Question: I've been trying to implement the shallow water equations in Unity, but I've run in a weird bug. I get these strange oscillating ripples in my water. I made some screenshot:

And a video you can find here: <URL>
I based my code on the paper <URL> Each time I use a formula from the paper, I added its number as a comment.
I tried different timesteps, for the video I used 0.02, lowering it just made it oscillate slower. I also tried a bigger grid (video uses 100, I tried 200 but then the ripples just were smaller.) I checked all formulas several times, and can't find any error.
Anyone here who can figure out what's going wrong?
Extra info:
As you can see from the pastebin, I programmed it in c#. I used Unity as my engine for visualisation, and I'm just using a grid mesh to visualise the water. I alter the mesh's vertex y component to match the height I calculate.
The DoUpdate method gets a 'float[][] lowerLayersHeight' parameter, that's basically the height of the terrain under the water. In the video it's just all '0'.
'''
public override void DoUpdate(float dt, float dx, float[][] lowerLayersHeight) {
int x, y;
float totalHeight, dhL, dhR, dhT, dhB;
float dt_A_g_l = dt * _A * g / dx; //all constants for equation 2
float K; // scaling factor for the outflow flux
float dV;
for (x=1 ; x <= N ; x++ ) {
for (y=1 ; y <= N ; y++ ) {
//
// 3.2.1 Outflow Flux Computation
// --------------------------------------------------------------
totalHeight = lowerLayersHeight[x][y] + _height[x][y];
dhL = totalHeight - lowerLayersHeight[x-1][y] - _height[x-1][y]; //(3)
dhR = totalHeight - lowerLayersHeight[x+1][y] - _height[x+1][y];
dhT = totalHeight - lowerLayersHeight[x][y+1] - _height[x][y+1];
dhB = totalHeight - lowerLayersHeight[x][y-1] - _height[x][y-1];
_tempFlux[x][y].left = Mathf.Max(0.0f, _flux[x][y].left + dt_A_g_l * dhL ); //(2)
_tempFlux[x][y].right = Mathf.Max(0.0f, _flux[x][y].right + dt_A_g_l * dhR );
_tempFlux[x][y].top = Mathf.Max(0.0f, _flux[x][y].top + dt_A_g_l * dhT );
_tempFlux[x][y].bottom = Mathf.Max(0.0f, _flux[x][y].bottom + dt_A_g_l * dhB );
float totalFlux = _tempFlux[x][y].left + _tempFlux[x][y].right + _tempFlux[x][y].top + _tempFlux[x][y].bottom;
if (totalFlux > 0) {
K = Mathf.Min(1.0f, _height[x][y] * dx * dx / totalFlux / dt); //(4)
_tempFlux[x][y].left = K * _tempFlux[x][y].left; //(5)
_tempFlux[x][y].right = K * _tempFlux[x][y].right;
_tempFlux[x][y].top = K * _tempFlux[x][y].top;
_tempFlux[x][y].bottom = K * _tempFlux[x][y].bottom;
}
//swap temp and the real one after the for-loops
//
// 3.2.2 Water Surface
// ----------------------------------------------------------------------------------------
dV = dt * (
//sum in
_tempFlux[x-1][y].right + _tempFlux[x][y-1].top + _tempFlux[x+1][y].left + _tempFlux[x][y+1].bottom
//minus sum out
- _tempFlux[x][y].right - _tempFlux[x][y].top - _tempFlux[x][y].left - _tempFlux[x][y].bottom
); //(6)
_tempHeight[x][y] = _height[x][y] + dV / (dx*dx); //(7)
//swap temp and the real one after the for-loops
}
}
Helpers.Swap(ref _tempFlux, ref _flux);
Helpers.Swap(ref _tempHeight, ref _height);
}
'''
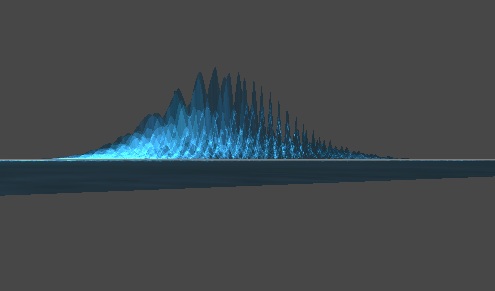
Answer: I fixed it myself! Though of it while driving to a friend. The problem is quite simple, what I do in the bugged code is for each cell (or grid-point) calculate the flux, then the height and then I go to the next cell. What I should do is first calculate the flux for all cells, then iterate a second time over all the cells and calculate their height. So the code becomes:
'''
for (x=1 ; x <= N ; x++ ) {
for (y=1 ; y <= N ; y++ ) {
//
// 3.2.1 Outflow Flux Computation
// --------------------------------------------------------------
***
}
}
for (x=1 ; x <= N ; x++ ) {
for (y=1 ; y <= N ; y++ ) {
//
// 3.2.2 Water Surface
// ---------------------------------------------------------------------------
***
}
}
Helpers.Swap(ref _tempFlux, ref _flux);
Helpers.Swap(ref _tempHeight, ref _height);
'''
(Of course '***' becomes the corresponding code from the question above.)
Now I have a working water simulation.